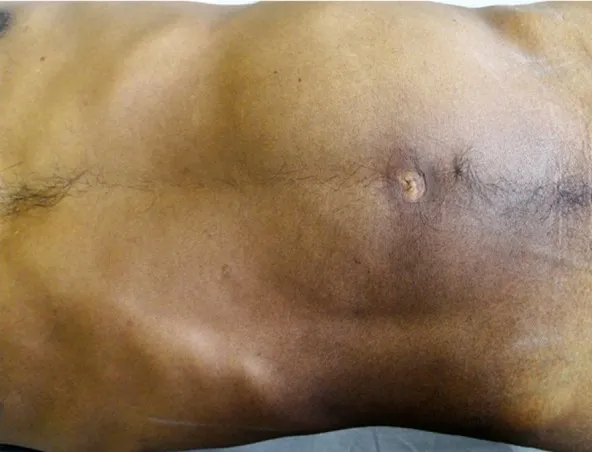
Swelling occupying whole of the left side of the abdomen.
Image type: medical_photograph (other_medical_photograph)